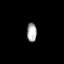
Tissue: prostate
Cell type: Myeloid cells
Senescence score: 0.7176
Nuclear area (px): 180
Mean DAPI intensity: 171.089